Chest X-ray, AP view. Patient: 24 years old, sex F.
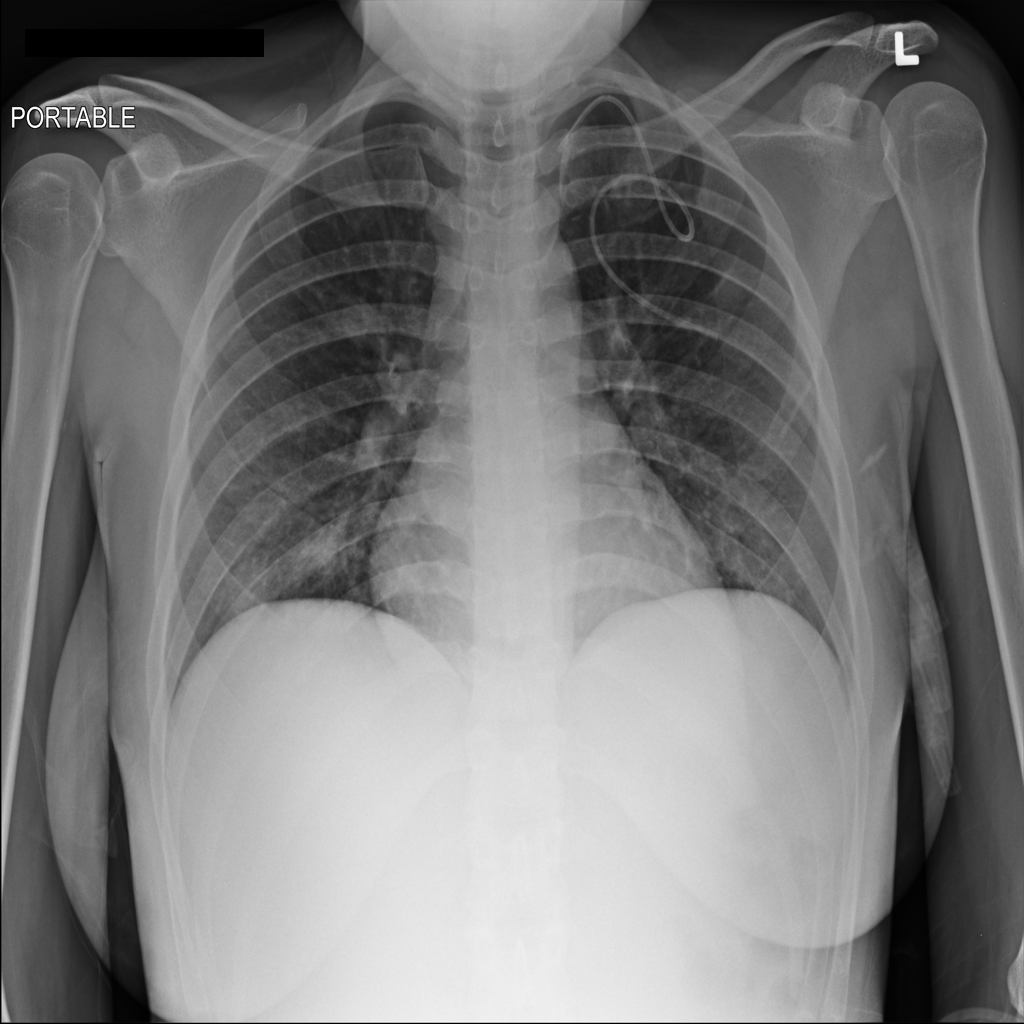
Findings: Infiltration, Nodule